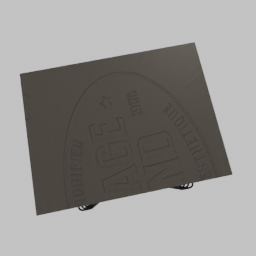
Label: furniture